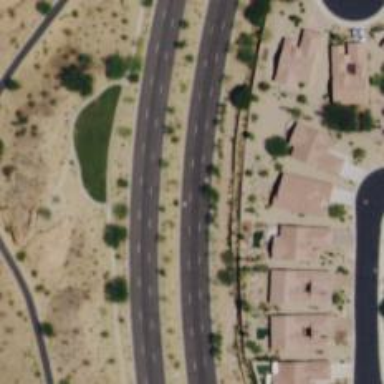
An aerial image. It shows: Secondary road with asphalt surface.